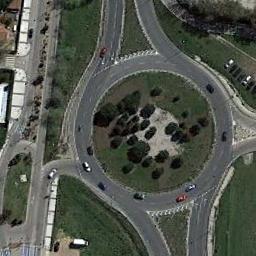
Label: roundabout